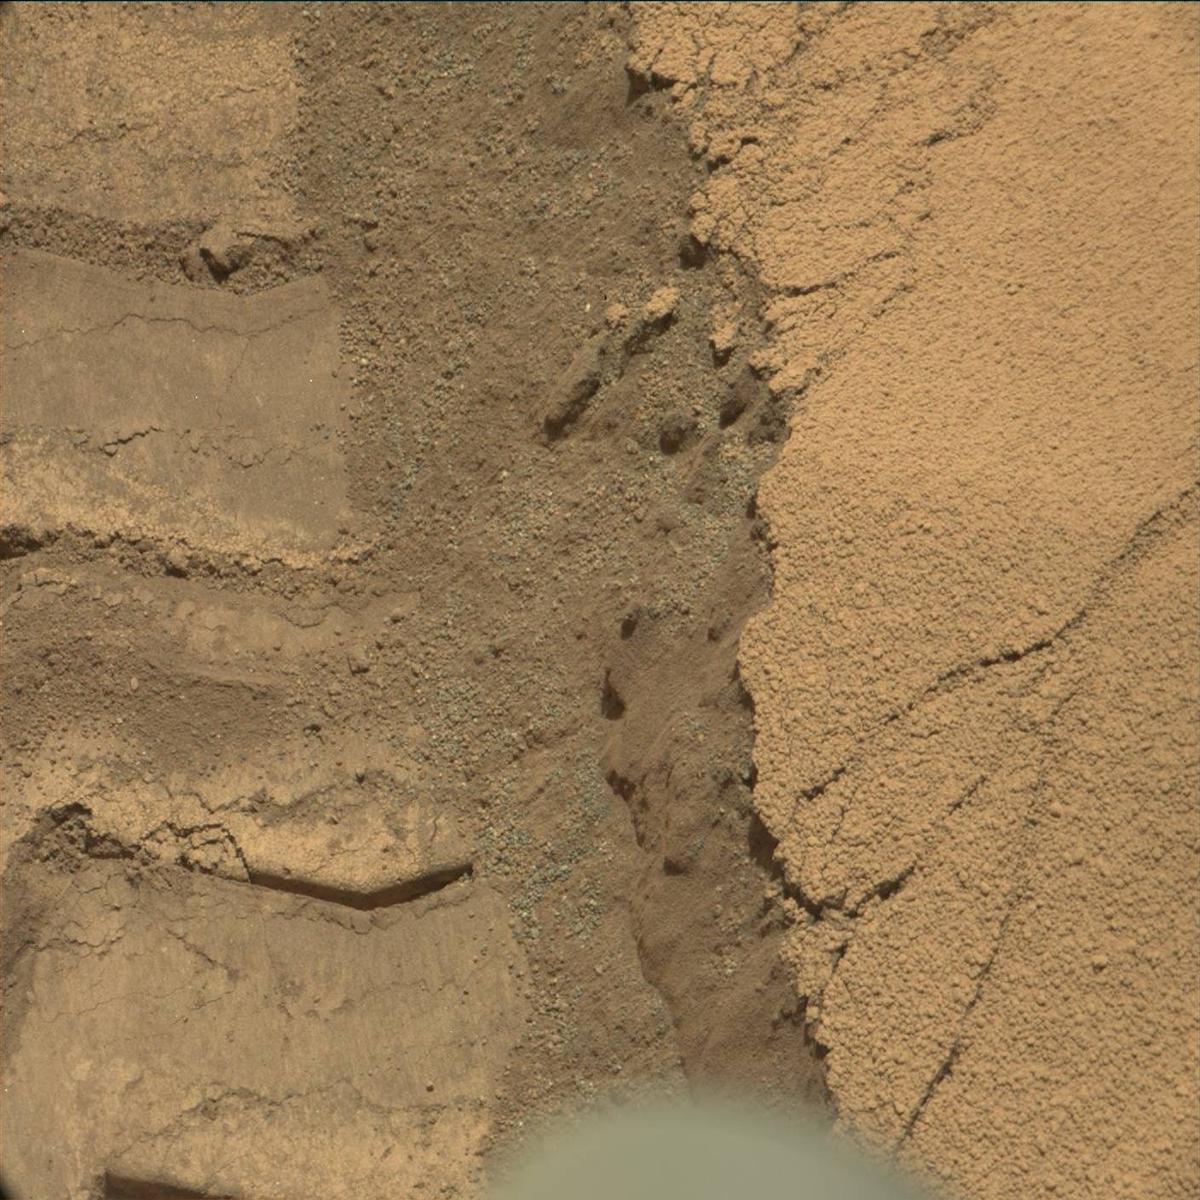
Terrain classes present: Sand / Soil